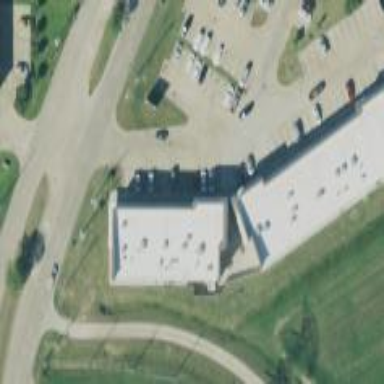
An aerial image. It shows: Retail building.